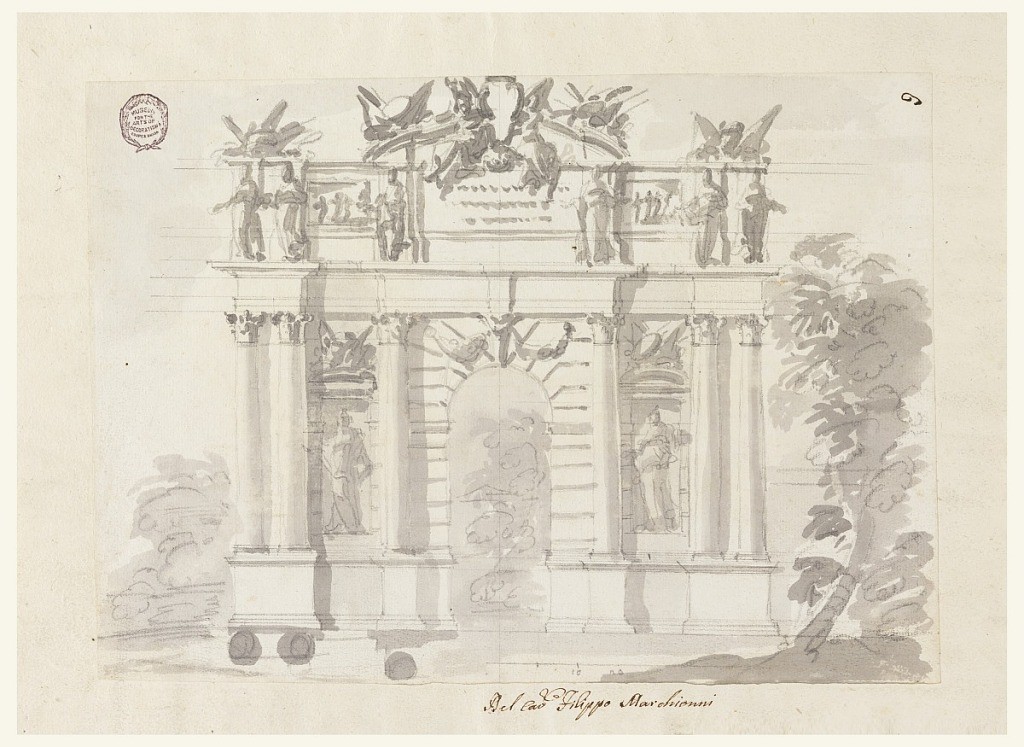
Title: Door in a garden wall
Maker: Filippo Marchionni, Italian, 1732–1805
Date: ca. 1754
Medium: Charcoal, graphite, brush and gray watercolor on paper
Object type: Drawing
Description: In the shape of a triumphal arch, with a single high and narrow opening in the center part. Below is a dado, above the entablature is an attic. The wall in the center part is treated like rustic work. The entablature is supported on either side, near the corners, by two columns, inside by one only. In the lateral panels is a niche with a standing female figure, and a circular pediment above, above which is a trophy. Projecting pillar strips correspond at the attic to the columns. Figures stand in front of them. A relief is in the panel of the lateral parts; an inscription in that of the central part. It has a circular pediment, and tow figures sitting with an escutcheon. The left part is the plan and at right the scale.